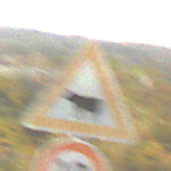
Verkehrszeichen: ViehtriebRechts
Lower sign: Geschwindigkeit10
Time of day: SunriseSunset
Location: Outdoor (Nature)
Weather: PartlyCloudy
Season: NotSpecified
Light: Natural